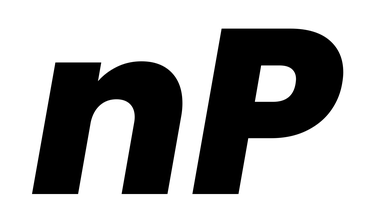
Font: Poppins-ExtraBoldItalic